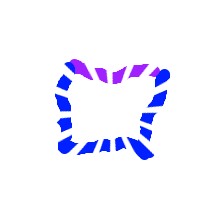
Shape: square